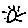
Label: sun